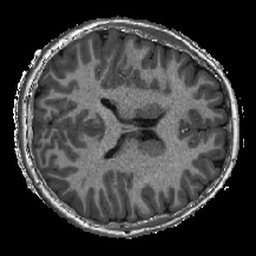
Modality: T1w
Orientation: axial
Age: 10
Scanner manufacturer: siemens
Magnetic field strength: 3 T
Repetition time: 2.4 s
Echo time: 0.00224 s